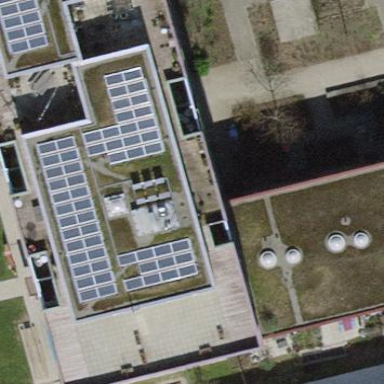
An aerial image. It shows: Building with flat roof.